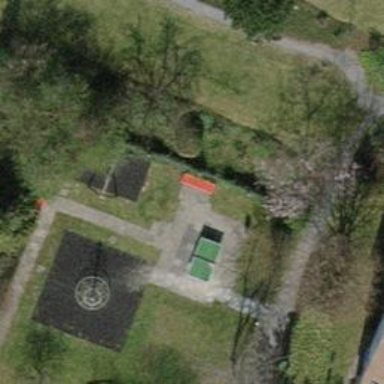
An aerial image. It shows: Playground with table tennis setup.